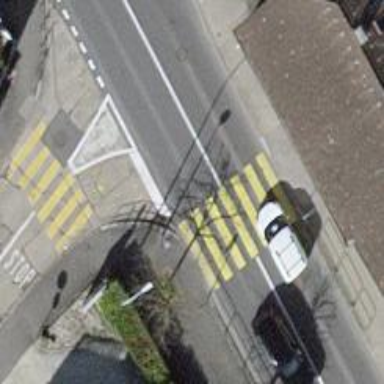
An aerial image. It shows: Zebra crossing on the road.